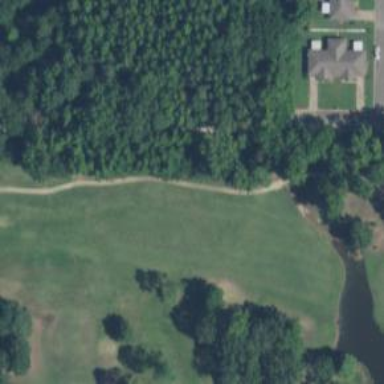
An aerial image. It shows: Golf hole.